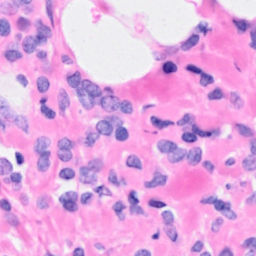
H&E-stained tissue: Breast